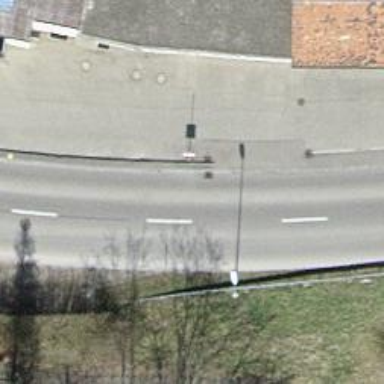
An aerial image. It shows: Public transport stop position.